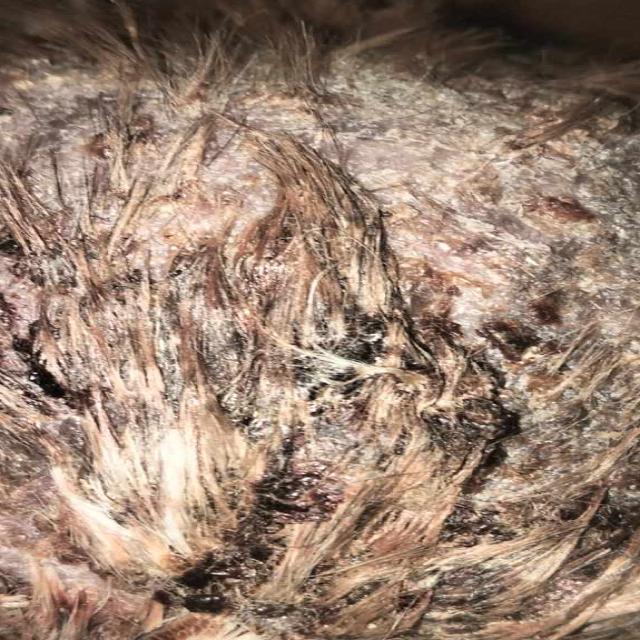
Canine demodicosis (Demodex mange) — caused by Demodex canis mites. Presents with alopecia, follicular papules, pustules, and comedones. Often localized on face and forelimbs.